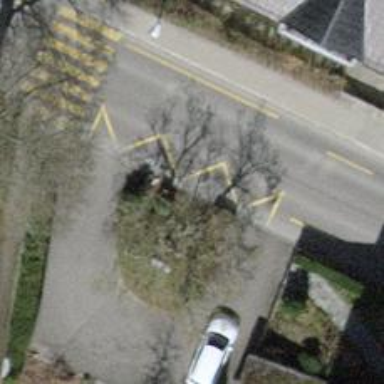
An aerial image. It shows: Bus stop with platform for public transport.